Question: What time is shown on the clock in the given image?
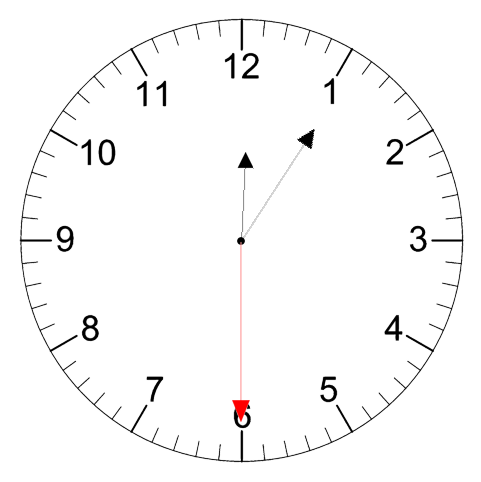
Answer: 12:05:30